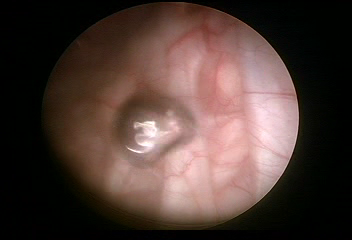
Modality: WLC
Class: Normal mucosa
Bladder cancer association: No